Question: I have a button.
The button is constructed from the StateListDrawable (made of 3 9-patch images).
I need to add an extra drawable that will reside on the button's right side, and i need it to be aligned with the button's right side.
I tried to use the following:
'''
<?xml version="1.0" encoding="utf-8"?>
<layer-list xmlns:android="http://schemas.android.com/apk/res/android">
<item android:drawable="@drawable/blue_back_button_drawable" />
<item>
<bitmap android:src="@drawable/filter_by_button_v_mark" android:gravity="right"/>
</item>
</layer-list>
'''
it didn't work and the V image is indeed aligned right but it has a diff from the button's right side. here's a snapshot:
I want the image to be aligned with the button's left, the only way right now i think i can do it is:
1. inherit button, in onLayout AFTER the width has been set get the right edge.
2. get the background drawable (layerDrawable)
3. calc the button's width minus the v image width and set it as left margin in the drawable.
I should not mention this sounds horrid :-) i hoped there's a better way. Oh the reason it's not part of the image is that i need to know it's width so i can calc the text padding so it wont be hidden by the button's text and because it's not so nice looking as a 9-patch.
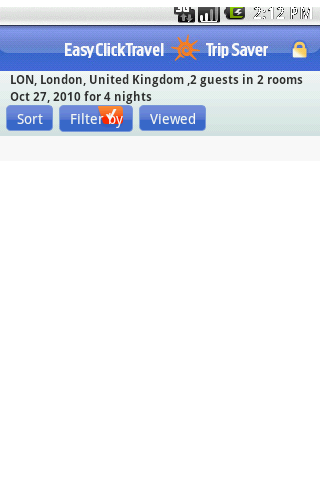
Answer: Seems like there was no proper solution to this. layer is for static and not 9-patch images apparently, or so it seems.
So i extended Button, changed it's on Draw, i have to use Canvas.restore() to break out of the margins that pushed my edges down and put my image in the upper right corner...
here's the code:
'''
@Override
public void setPadding(int left, int top, int right, int bottom) {
right += mImageWidth;
super.setPadding(left, top, right, bottom);
}
private void setVImageDrawable(Drawable d) {
mVImageDrawable = d;
mImageWidth = mVImageDrawable.getIntrinsicWidth();
}
@Override
protected void onDraw(Canvas canvas) {
super.onDraw(canvas);
if( mVImageDrawable != null && mIsMarked){
//for some reason the clip binds us to position with margins, which is not so good for us.
//we need to save the clip, restore the canvas to pre clipping mode, do what we need then
//put the canvas back to it's previous clipping state.
Rect bounds = canvas.getClipBounds();
canvas.restore();
int right = getRight();
int left = right - mImageWidth;
int top = getTop();
int bottom = top + mVImageDrawable.getIntrinsicHeight();
mVImageDrawable.setBounds(left, top, right, bottom);
mVImageDrawable.draw(canvas);
canvas.save();
canvas.clipRect(bounds);
}
}
'''
If i don't break out the original canvas iget 'pushed down' by any margins i add, it may also be fixed i think using xml property that specifies if children should be clipped on the layout containing this button, but i find that lame solution as it makes my button dependent on our conditions.
The image itself i get from XML using new attributes and style and theme i declare.
Hope it'll help some ppl out there.